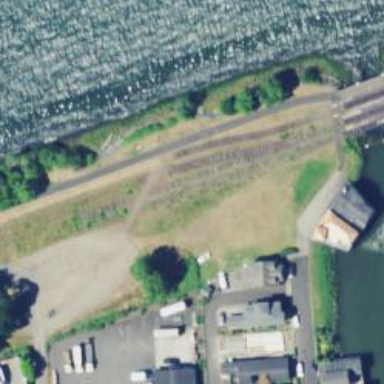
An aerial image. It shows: Rail spur service.